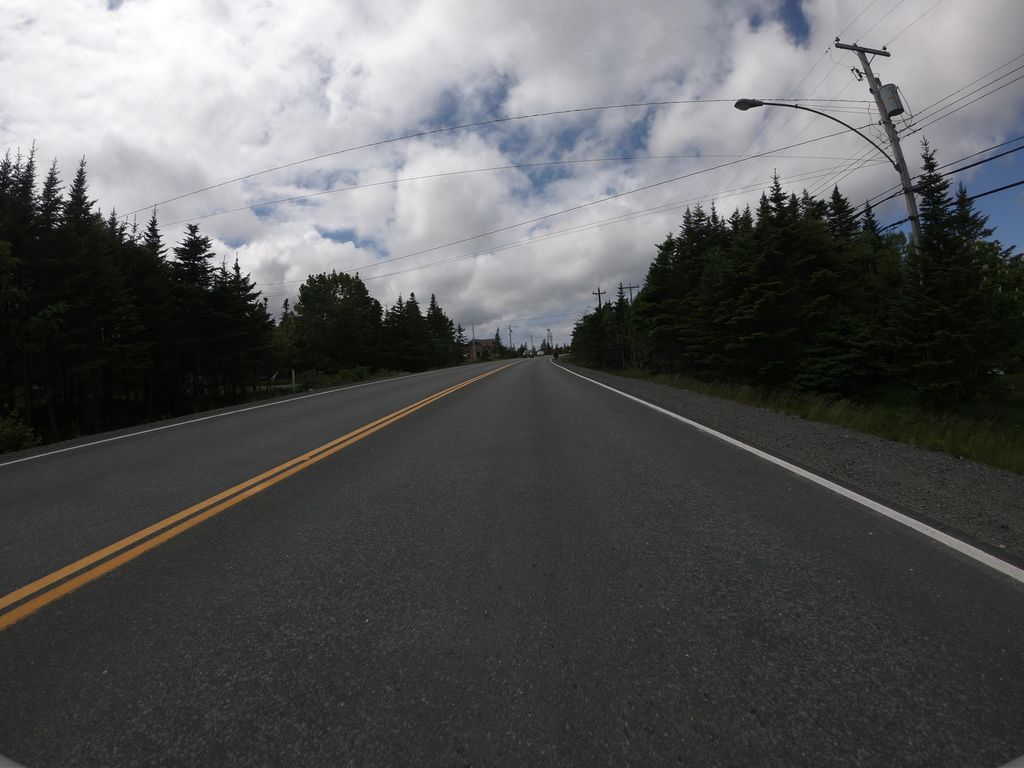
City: st_johns